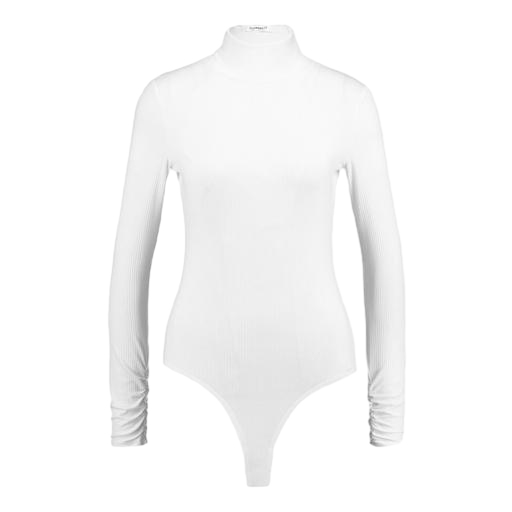
white body suit, only white and long sleeves, white and long sleeve, white background